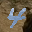
Label: 4